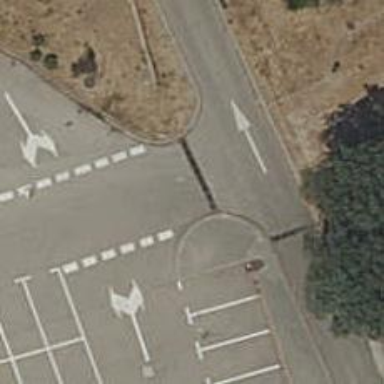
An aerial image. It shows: Parking aisle designated as service road.